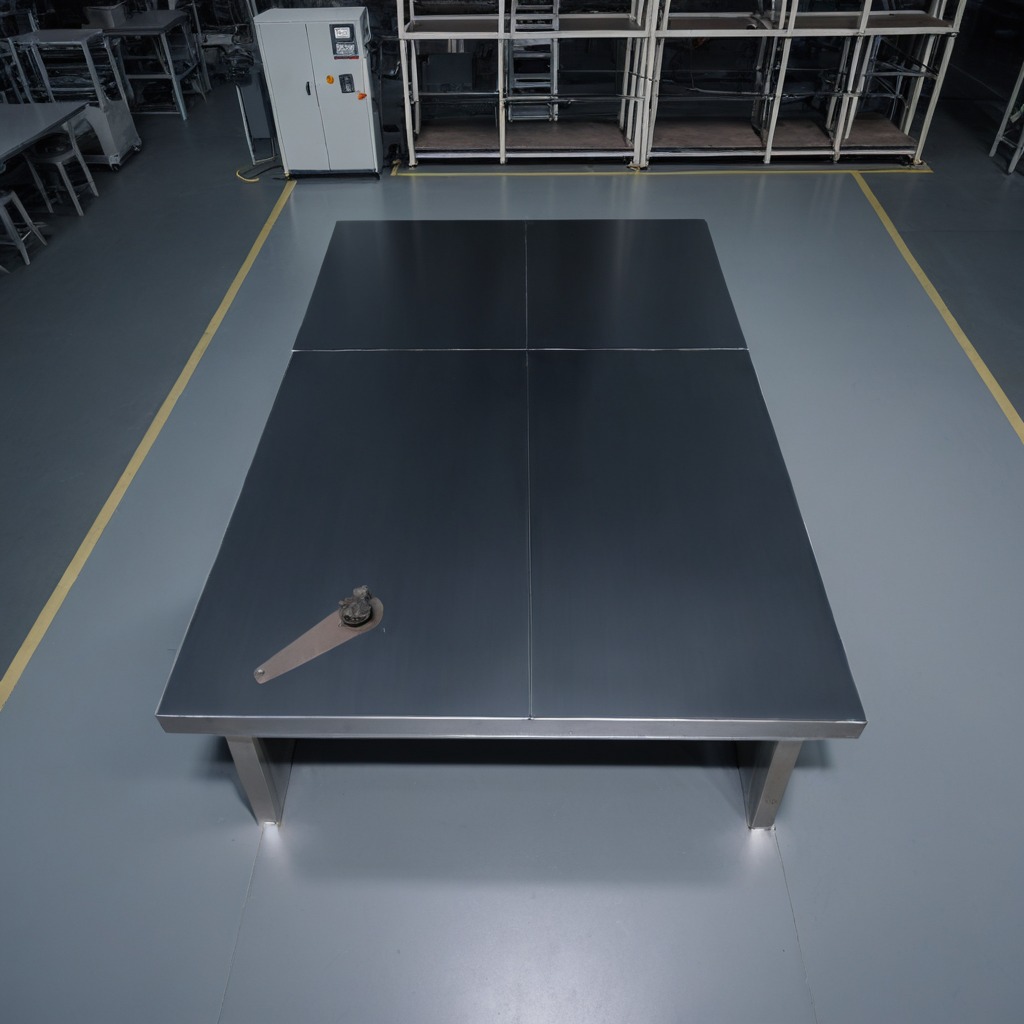
A metal saw is lying on the tabletop.